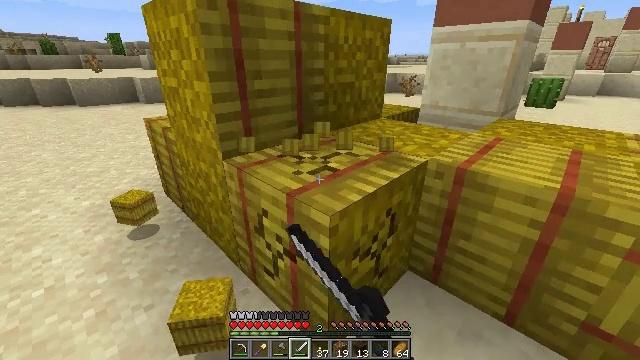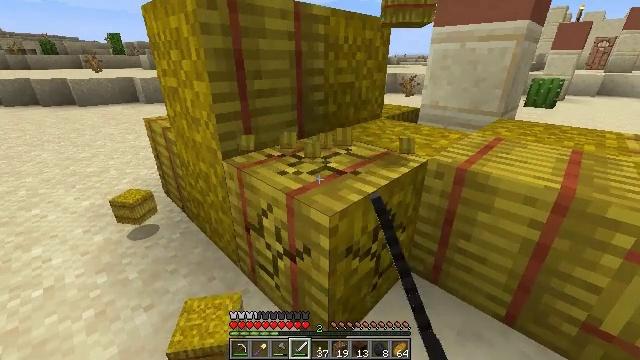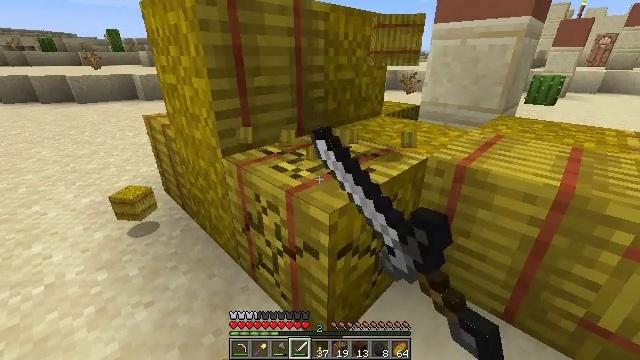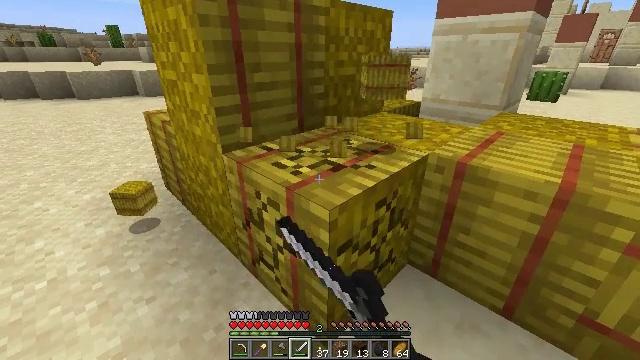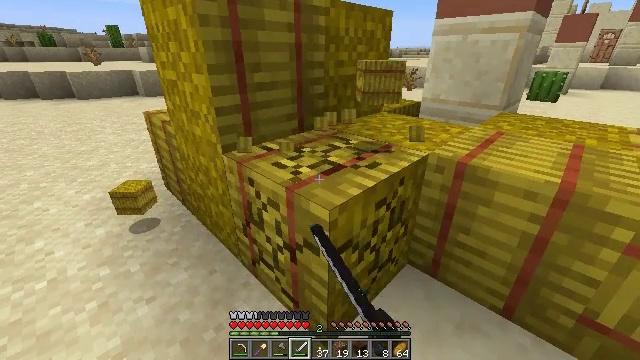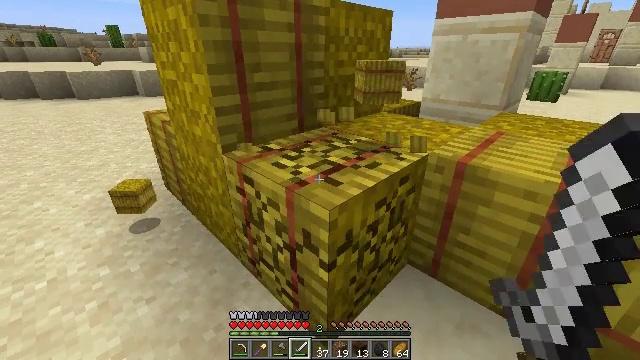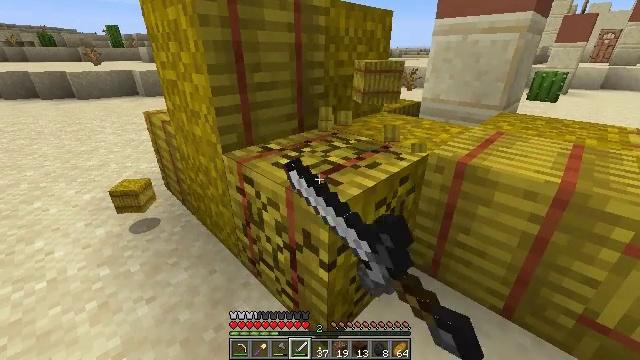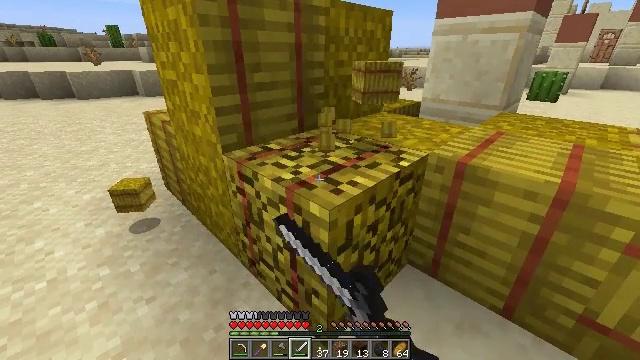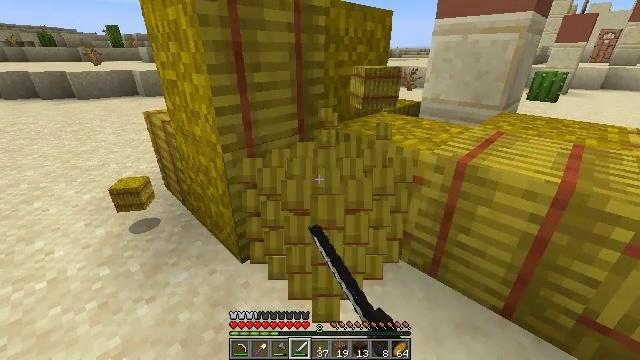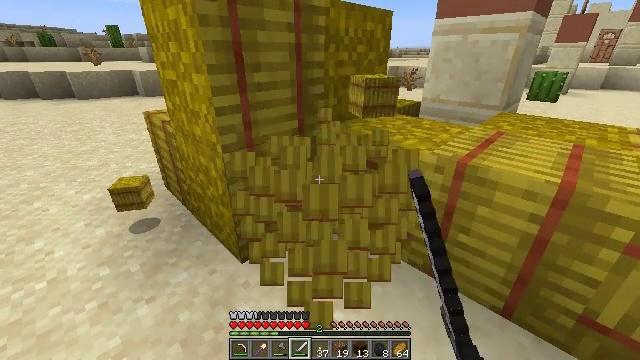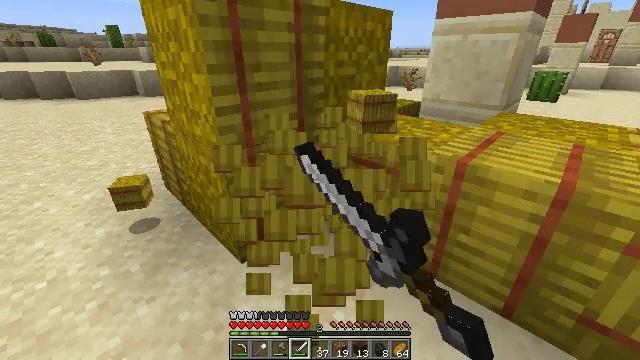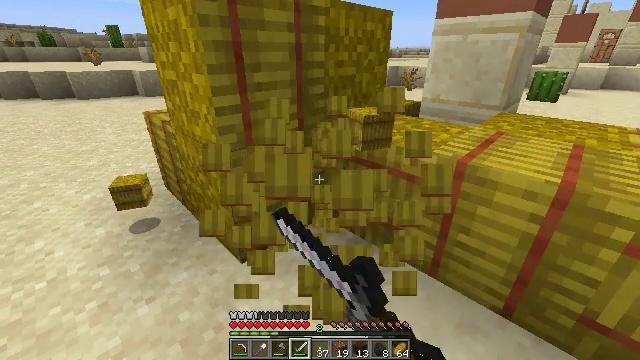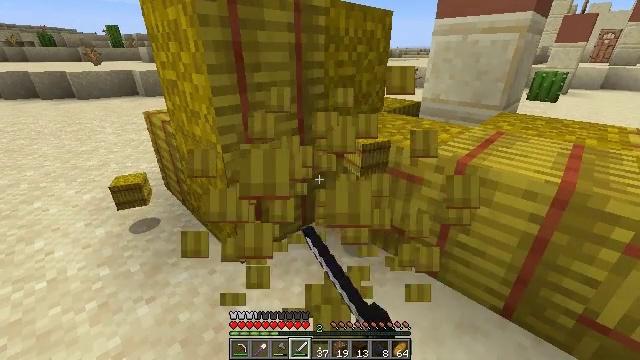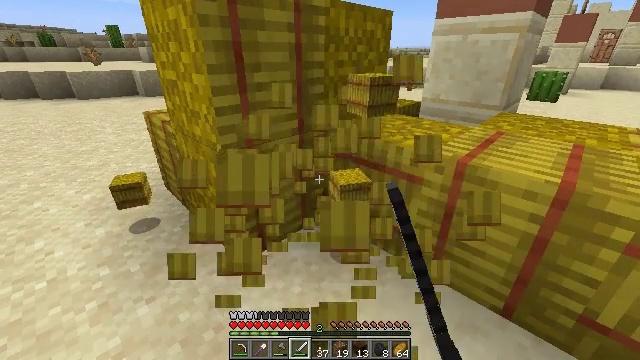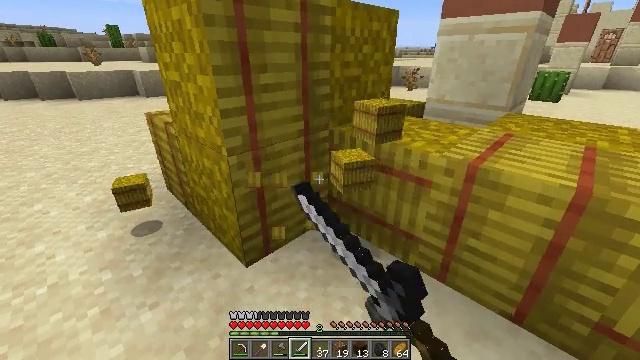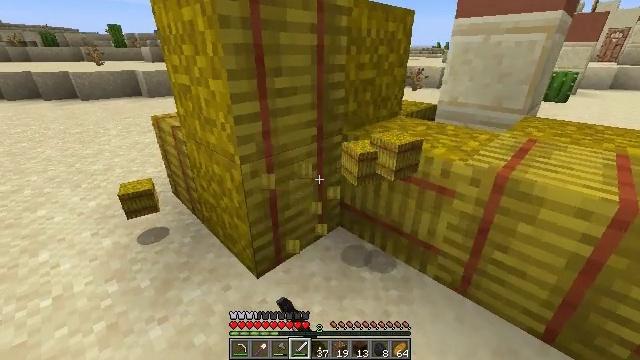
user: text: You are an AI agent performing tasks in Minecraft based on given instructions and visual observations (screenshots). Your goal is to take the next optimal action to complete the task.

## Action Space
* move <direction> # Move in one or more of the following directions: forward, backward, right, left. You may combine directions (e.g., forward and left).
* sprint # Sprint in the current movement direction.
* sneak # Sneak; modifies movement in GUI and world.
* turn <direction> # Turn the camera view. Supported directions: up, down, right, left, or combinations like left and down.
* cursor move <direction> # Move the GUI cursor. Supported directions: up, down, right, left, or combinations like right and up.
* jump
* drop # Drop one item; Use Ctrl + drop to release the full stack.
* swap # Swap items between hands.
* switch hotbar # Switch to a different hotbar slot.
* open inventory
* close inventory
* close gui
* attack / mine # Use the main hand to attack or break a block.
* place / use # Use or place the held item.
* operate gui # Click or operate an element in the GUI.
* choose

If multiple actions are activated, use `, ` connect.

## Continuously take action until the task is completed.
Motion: motion action
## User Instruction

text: Harvest hay blocks from the village.
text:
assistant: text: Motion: attack / mine
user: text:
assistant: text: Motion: attack / mine
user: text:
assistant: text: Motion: attack / mine
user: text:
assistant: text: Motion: attack / mine
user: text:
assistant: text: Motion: attack / mine
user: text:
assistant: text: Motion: attack / mine
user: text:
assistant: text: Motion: attack / mine
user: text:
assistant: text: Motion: attack / mine
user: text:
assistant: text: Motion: attack / mine
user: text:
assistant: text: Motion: attack / mine
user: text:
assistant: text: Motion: attack / mine
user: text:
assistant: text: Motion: attack / mine
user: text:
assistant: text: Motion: attack / mine
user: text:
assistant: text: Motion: move forward and move left, attack / mine
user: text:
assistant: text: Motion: move forward and move left, attack / mine
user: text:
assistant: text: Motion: move forward and move left, turn left, attack / mine
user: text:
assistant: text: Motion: move forward and move left, turn up, attack / mine
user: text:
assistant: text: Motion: move left, turn up, attack / mine
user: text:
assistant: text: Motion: attack / mine
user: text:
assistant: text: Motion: attack / mine
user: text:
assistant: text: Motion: attack / mine
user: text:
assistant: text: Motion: attack / mine
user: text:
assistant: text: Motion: attack / mine
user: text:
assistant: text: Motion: attack / mine
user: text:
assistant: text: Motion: attack / mine
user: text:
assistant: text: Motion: attack / mine
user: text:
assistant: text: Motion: attack / mine
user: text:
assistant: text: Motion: attack / mine
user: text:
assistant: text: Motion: attack / mine
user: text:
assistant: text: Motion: attack / mine